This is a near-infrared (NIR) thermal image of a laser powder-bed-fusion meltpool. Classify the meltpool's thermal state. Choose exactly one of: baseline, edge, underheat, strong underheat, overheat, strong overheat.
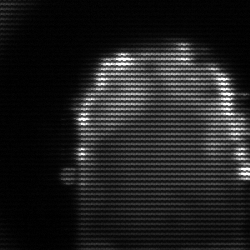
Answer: baseline